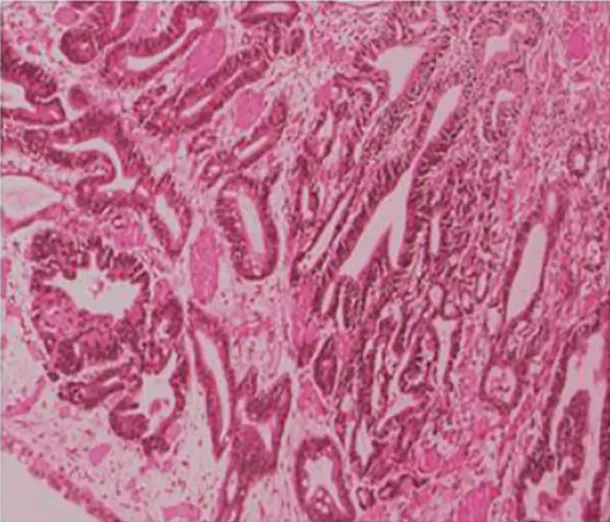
Ulcerated high-medium differentiated adenocarcinoma (2 cm x 3 cm), muscular infiltration.
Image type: pathology (h&e)